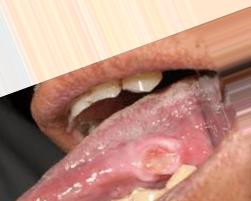
Condition: Mouth Ulcer